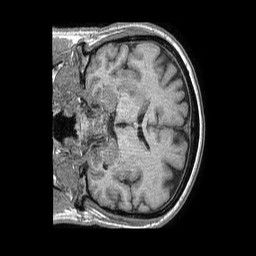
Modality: T1w
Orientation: coronal
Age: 66
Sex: male
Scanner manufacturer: philips
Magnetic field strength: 1.5 T
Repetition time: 0.007745 s
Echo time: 0.003609 s